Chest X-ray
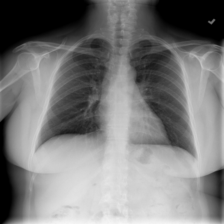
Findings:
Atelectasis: negative
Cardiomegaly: negative
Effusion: negative
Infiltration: negative
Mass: negative
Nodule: negative
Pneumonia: negative
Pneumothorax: negative
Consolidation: negative
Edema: negative
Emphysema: negative
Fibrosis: negative
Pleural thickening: negative
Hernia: negative